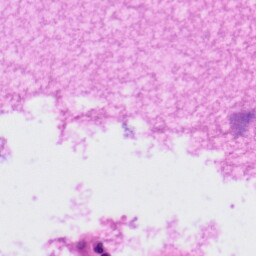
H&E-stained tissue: Tonsil